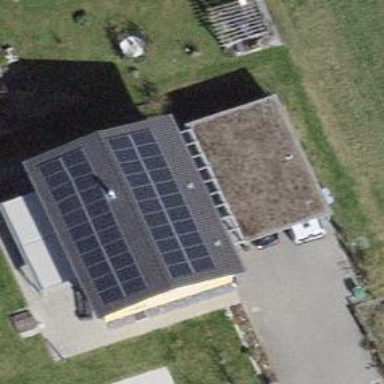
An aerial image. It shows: Solar power generator using photovoltaic method with solar photovoltaic panel types.